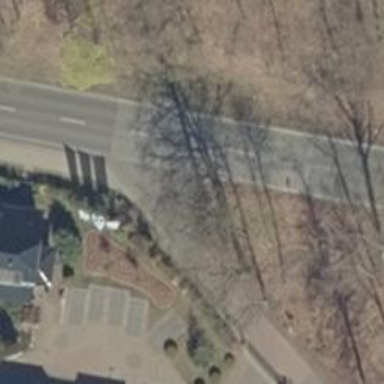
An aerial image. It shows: Service road with paved surface.